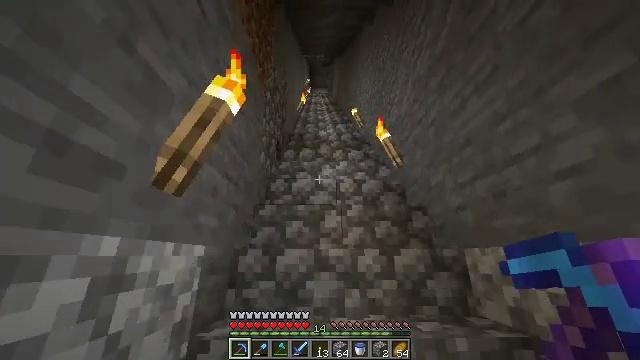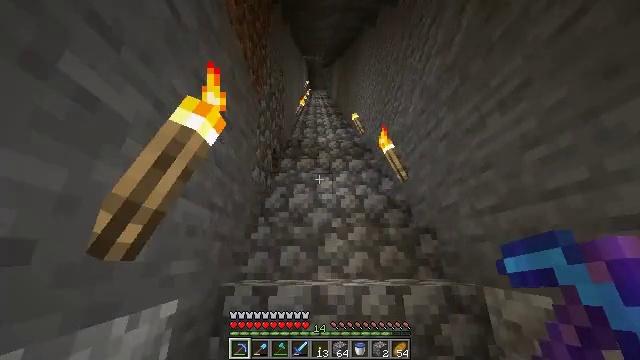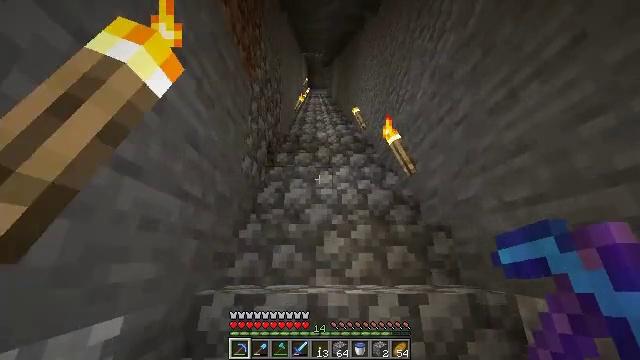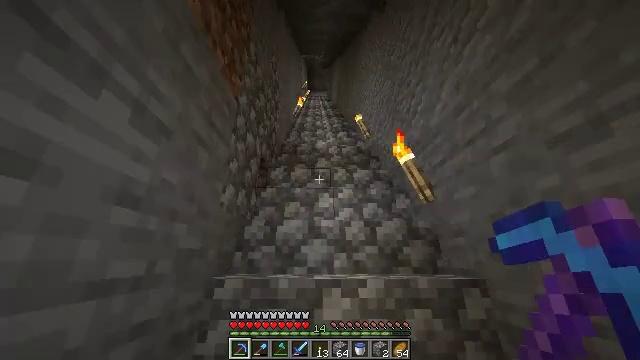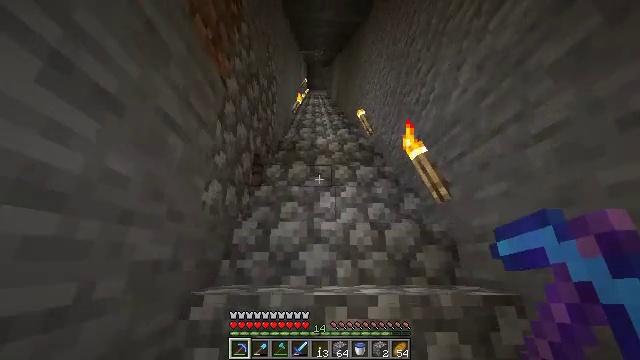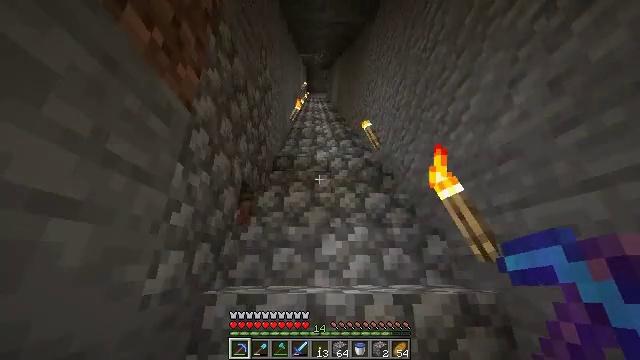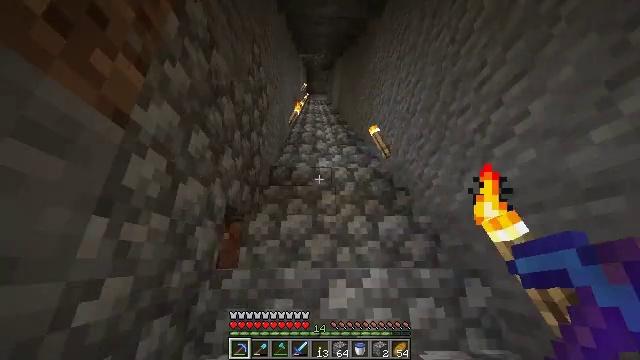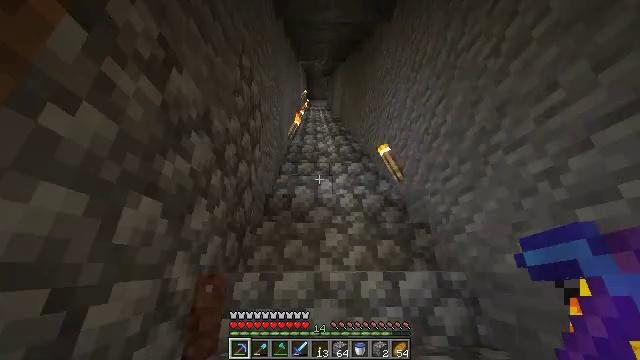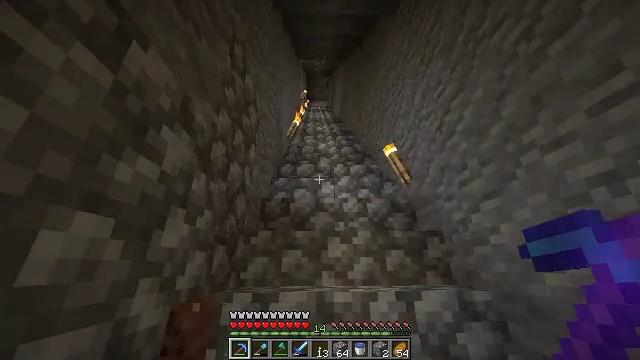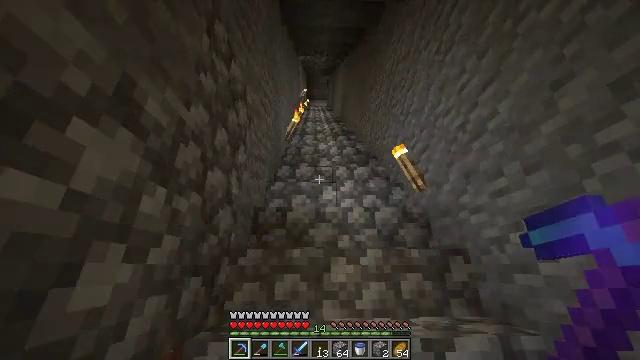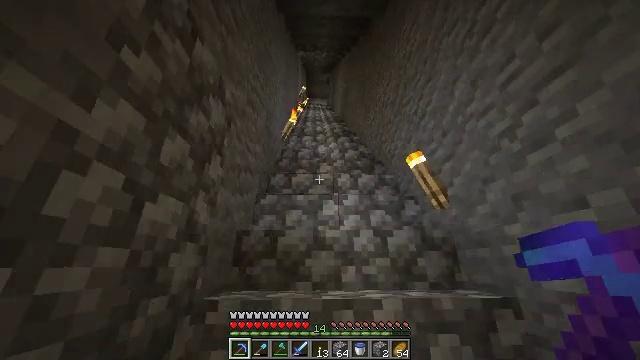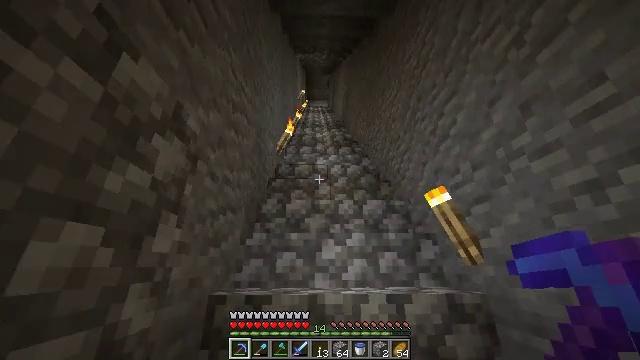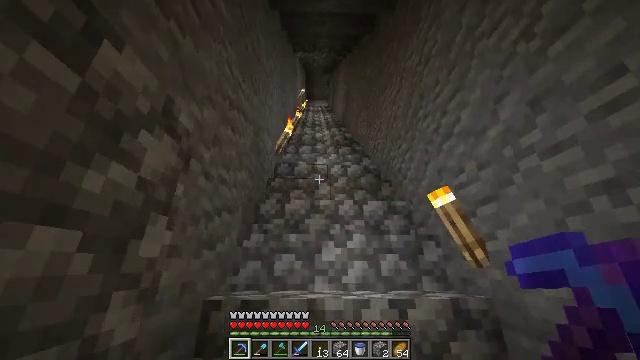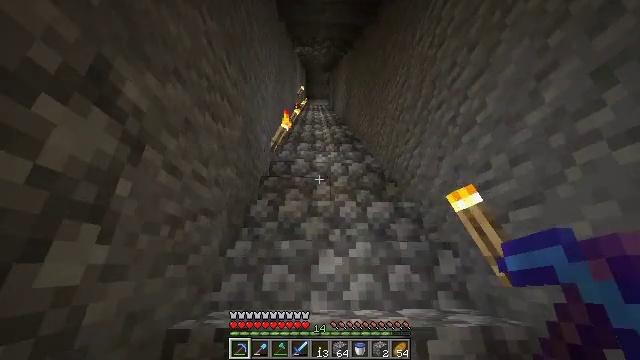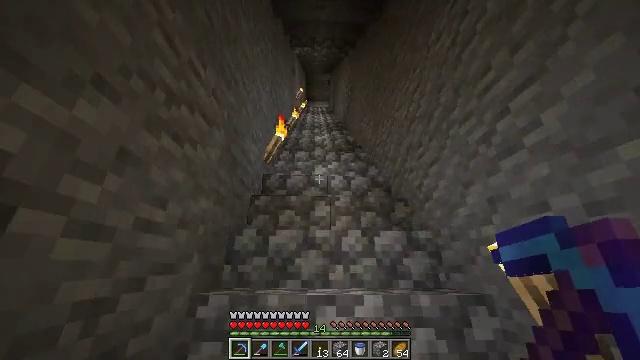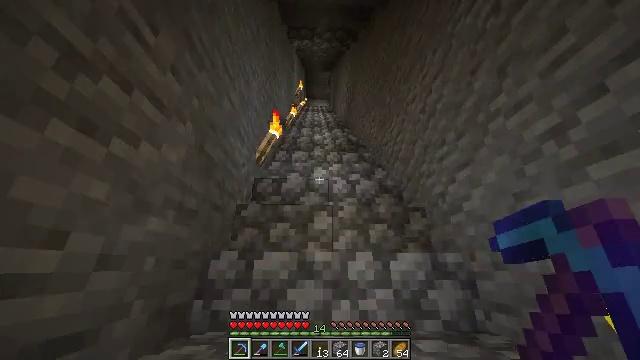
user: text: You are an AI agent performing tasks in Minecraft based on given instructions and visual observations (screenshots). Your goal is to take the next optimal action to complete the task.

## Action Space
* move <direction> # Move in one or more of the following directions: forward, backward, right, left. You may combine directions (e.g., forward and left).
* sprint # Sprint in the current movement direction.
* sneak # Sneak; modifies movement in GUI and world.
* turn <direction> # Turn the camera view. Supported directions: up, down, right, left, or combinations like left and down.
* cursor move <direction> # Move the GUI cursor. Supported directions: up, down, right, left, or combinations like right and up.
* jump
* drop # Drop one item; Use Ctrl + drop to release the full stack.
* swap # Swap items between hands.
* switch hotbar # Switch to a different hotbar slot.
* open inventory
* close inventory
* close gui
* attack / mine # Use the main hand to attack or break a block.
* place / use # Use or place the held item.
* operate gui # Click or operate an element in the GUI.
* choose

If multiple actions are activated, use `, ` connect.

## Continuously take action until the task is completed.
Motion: motion action
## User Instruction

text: Craft a brewing stand using blaze rod and cobblestones.
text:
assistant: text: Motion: move forward, sprint
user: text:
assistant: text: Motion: move forward, sprint
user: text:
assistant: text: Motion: move forward, sprint
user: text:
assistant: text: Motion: move forward, sprint
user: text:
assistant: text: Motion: move forward, sprint
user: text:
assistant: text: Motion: move forward, sprint
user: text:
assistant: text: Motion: move forward, sprint
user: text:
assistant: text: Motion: move forward, sprint
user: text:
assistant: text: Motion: move forward, sprint
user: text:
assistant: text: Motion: move forward, sprint
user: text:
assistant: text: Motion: move forward, sprint
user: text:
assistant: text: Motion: move forward, sprint
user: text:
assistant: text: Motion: move forward, sprint
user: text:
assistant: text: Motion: move forward, sprint
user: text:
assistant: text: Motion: move forward, sprint
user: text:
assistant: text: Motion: move forward, sprint
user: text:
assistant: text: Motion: move forward, sprint
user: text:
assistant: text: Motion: move forward, sprint
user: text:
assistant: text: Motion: move forward, sprint
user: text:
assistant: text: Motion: move forward, sprint
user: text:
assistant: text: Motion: move forward, sprint
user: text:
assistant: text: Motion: move forward, sprint, switch to hotbar 4
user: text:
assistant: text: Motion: move forward, sprint, switch to hotbar 4
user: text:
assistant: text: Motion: move forward, sprint, switch to hotbar 4
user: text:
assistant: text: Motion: move forward, sprint
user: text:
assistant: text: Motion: move forward, sprint
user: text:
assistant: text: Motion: move forward, sprint
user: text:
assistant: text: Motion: move forward, sprint, turn right
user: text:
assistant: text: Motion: move forward, sprint
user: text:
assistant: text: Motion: move forward, sprint, turn left